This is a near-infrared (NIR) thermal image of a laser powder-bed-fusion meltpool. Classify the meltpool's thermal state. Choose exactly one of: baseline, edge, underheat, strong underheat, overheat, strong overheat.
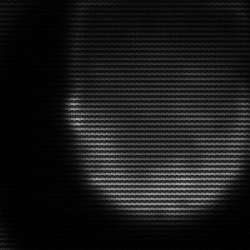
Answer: edge